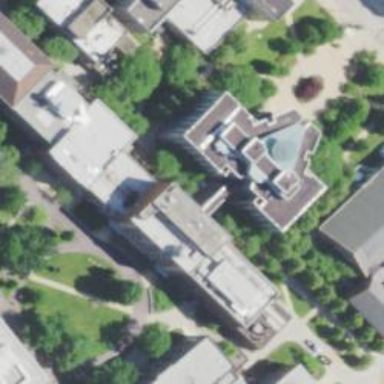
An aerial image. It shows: Observatory.